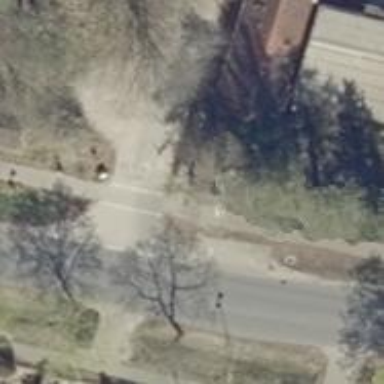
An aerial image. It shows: Residential road with compacted surface.